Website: lowes
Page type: order-returns
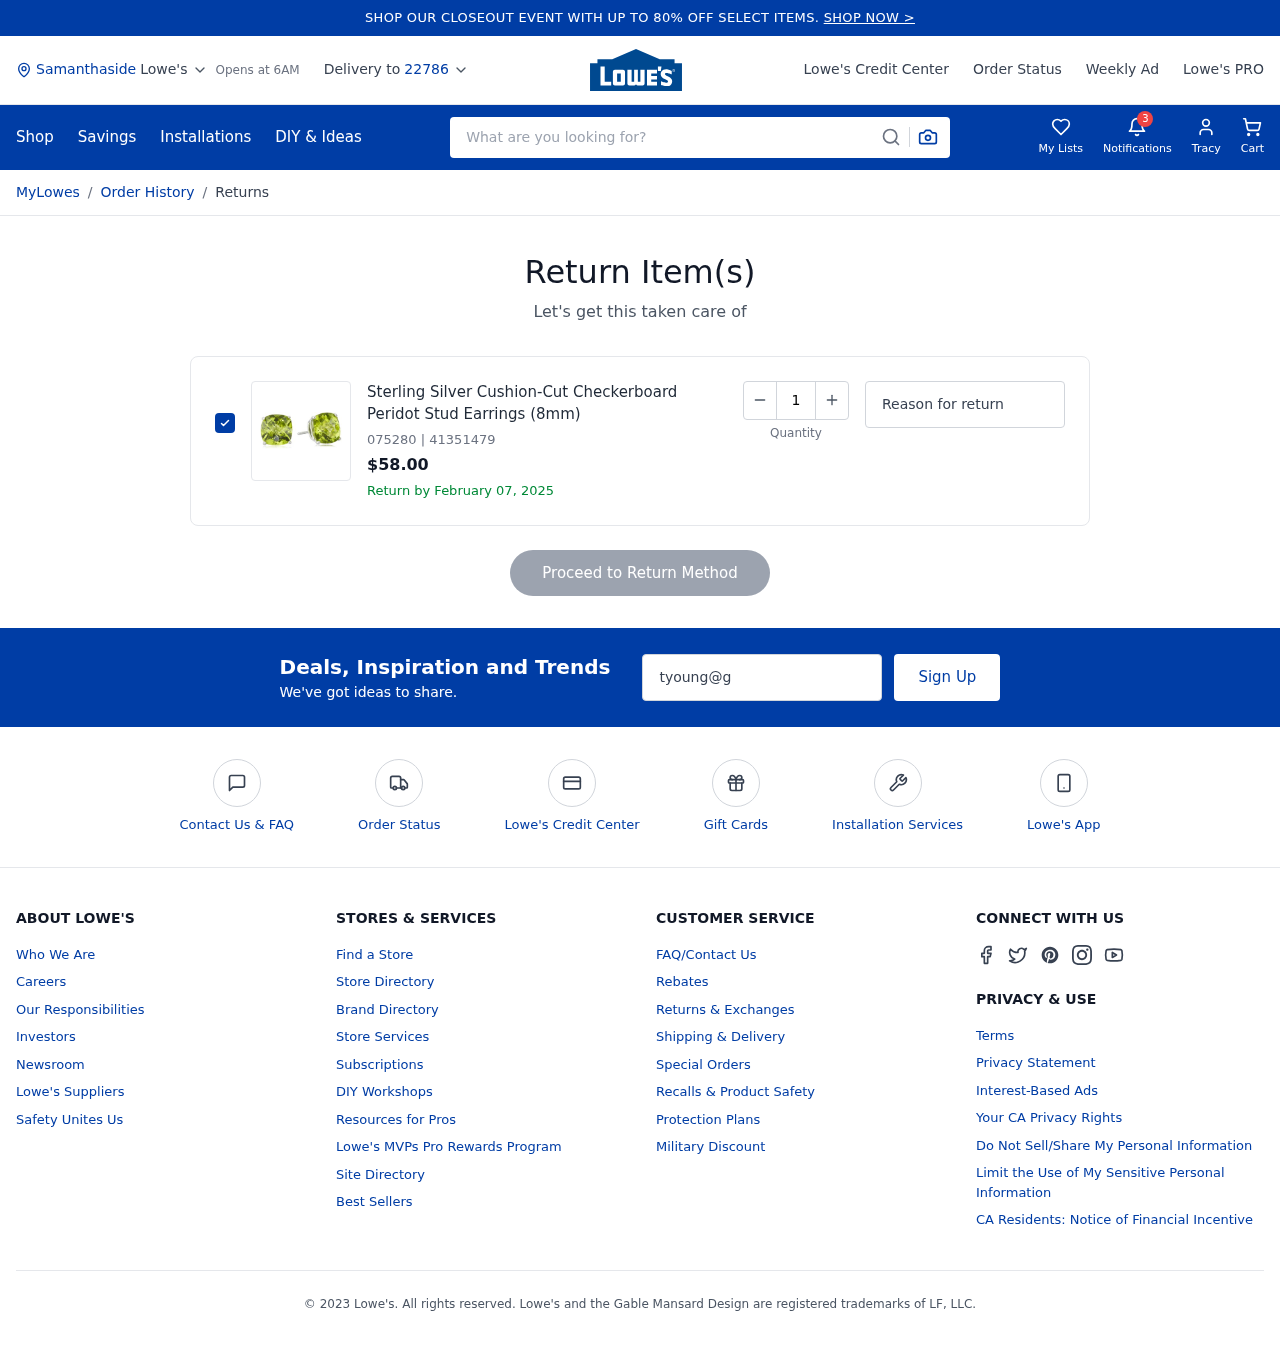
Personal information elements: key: PII_CITY
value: Samanthaside
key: PII_FIRSTNAME
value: Tracy
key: PII_POSTCODE
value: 22786
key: PII_EMAIL
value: tyoung@gmail.com
Product elements: key: PRODUCT1_NAME
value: Sterling Silver Cushion-Cut Checkerboard Peridot Stud Earrings (8mm)
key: PRODUCT1_PRICE
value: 58
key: PRODUCT1_ITEM_NUMBER
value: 075280
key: PRODUCT1_MODEL_NUMBER
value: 41351479
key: PRODUCT1_QUANTITY
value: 1
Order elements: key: ORDER_RETURN_BY_DATE
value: February 07, 2025